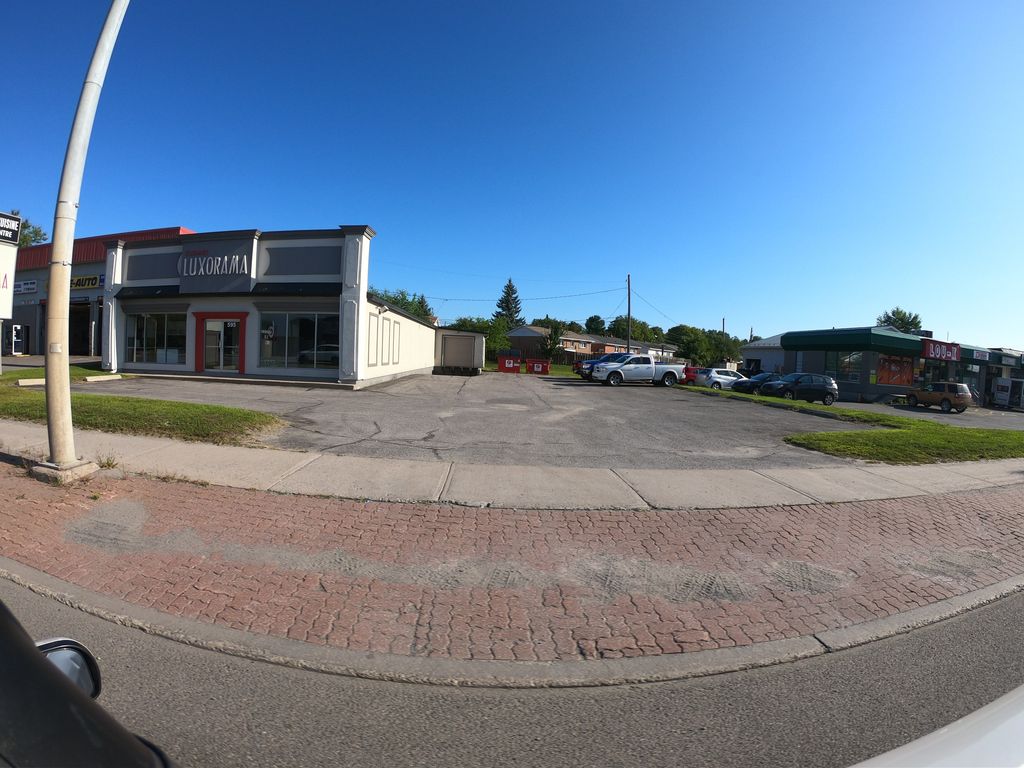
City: ottawa-gatineau